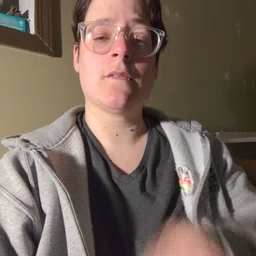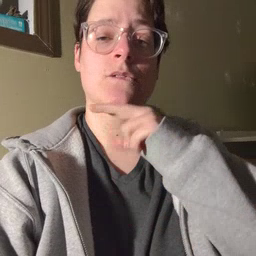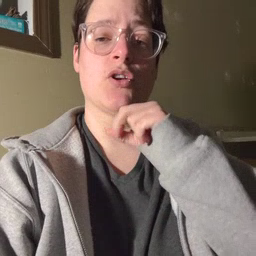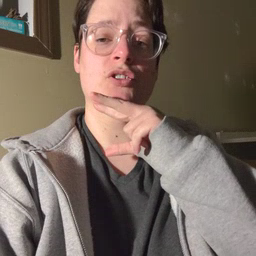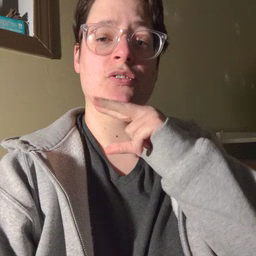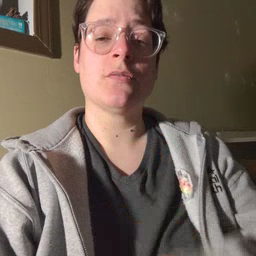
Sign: frog